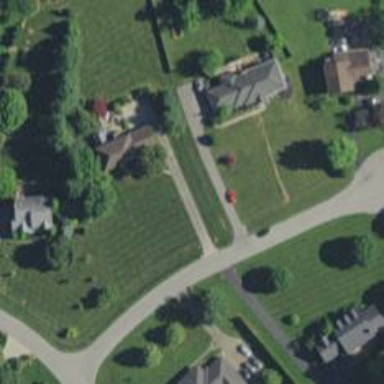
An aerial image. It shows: Driveway.